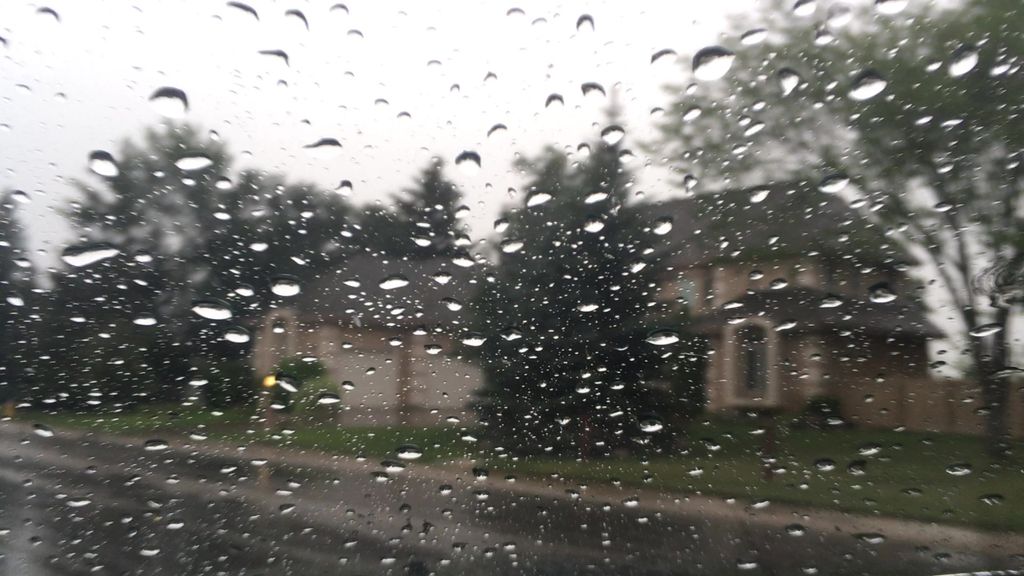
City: edmonton